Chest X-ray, PA view. Patient: 55 years old, sex M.
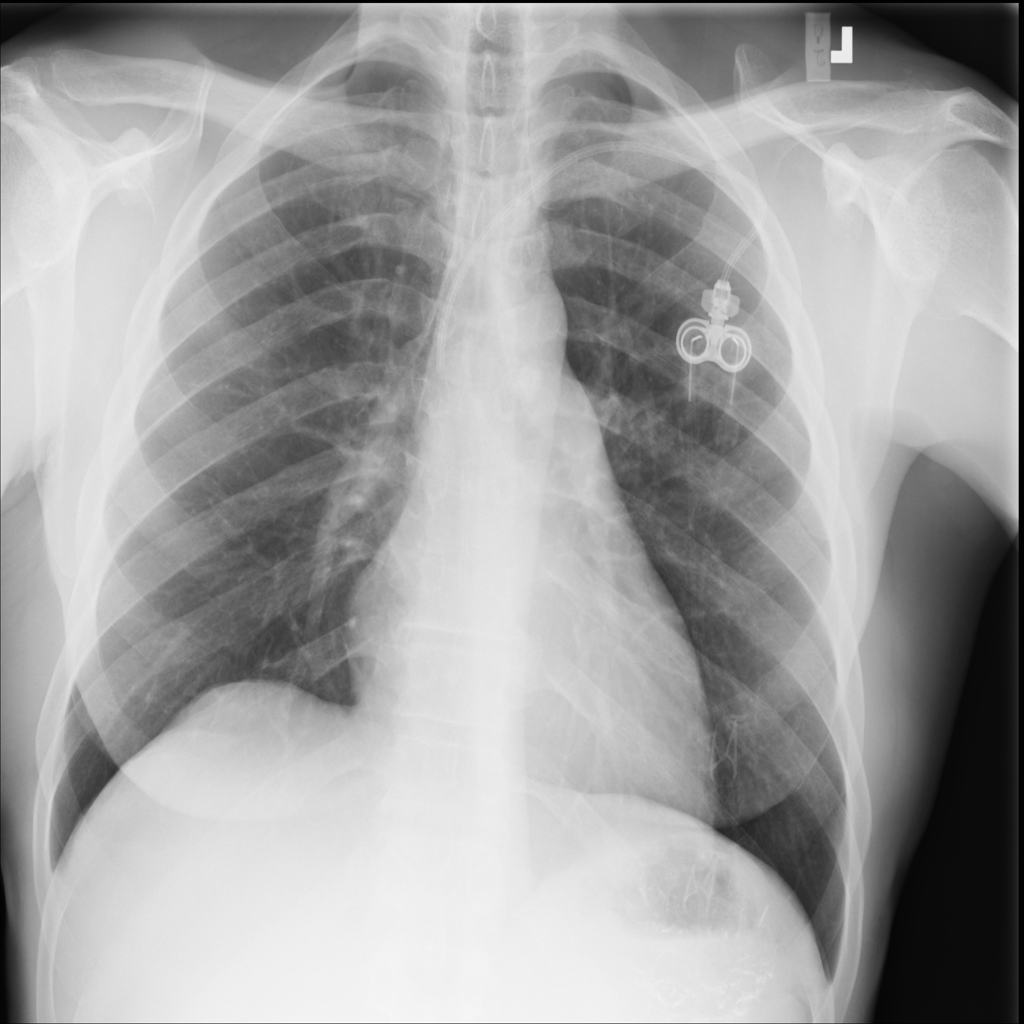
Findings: No Finding